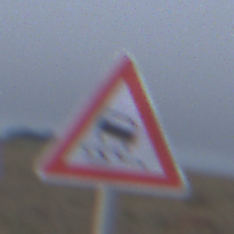
Verkehrszeichen: SchleuderOderRutschgefahr
Umgebung: Outdoor, Nature
Tageszeit: SunriseSunset
Wetter: Overcast
Licht: Natural
Jahreszeit: NotSpecified
Kontrast: LowContrast